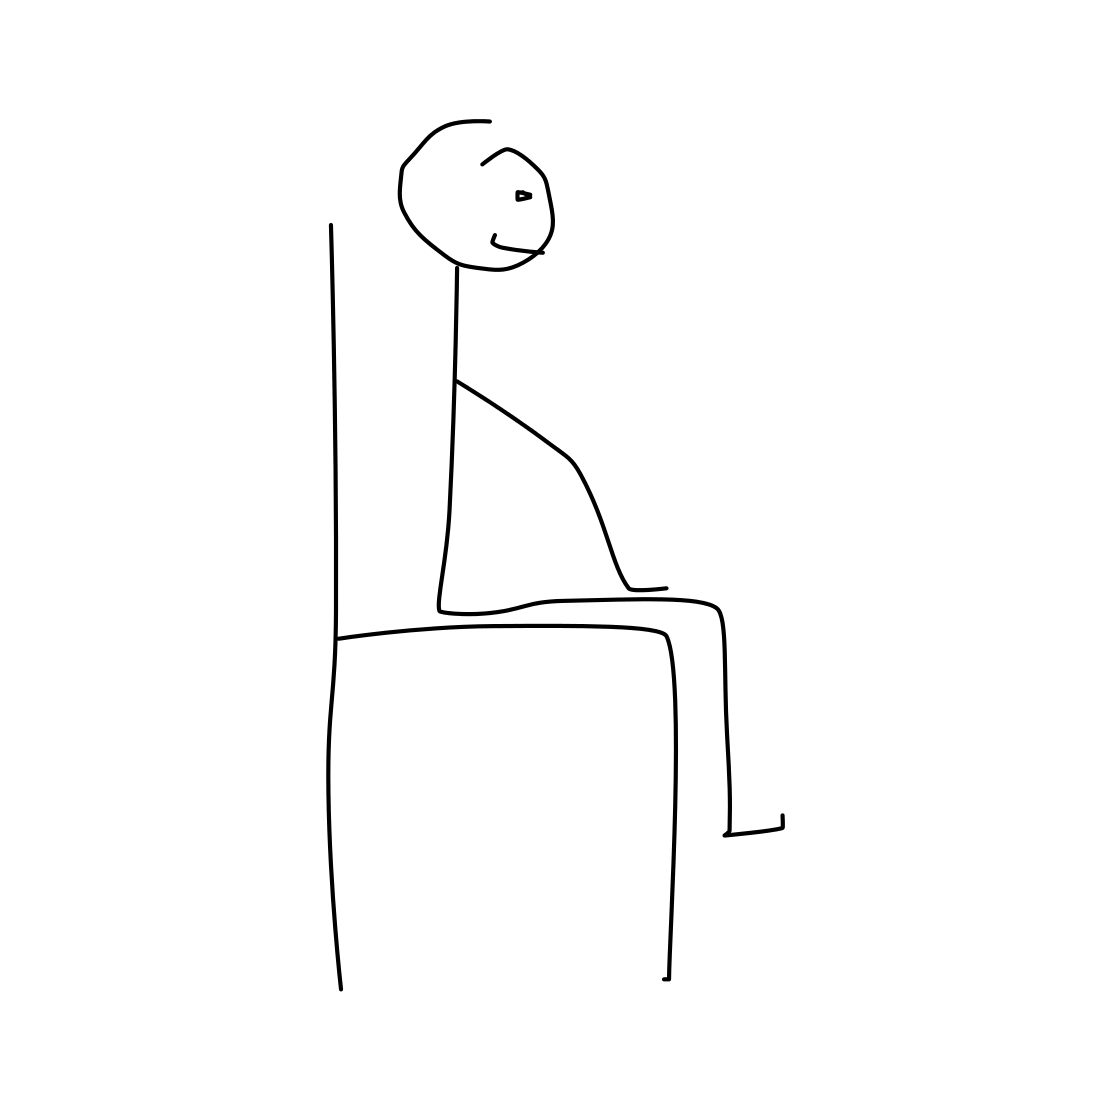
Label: person sitting